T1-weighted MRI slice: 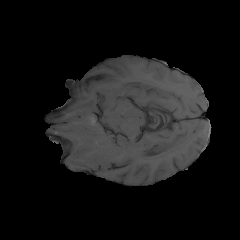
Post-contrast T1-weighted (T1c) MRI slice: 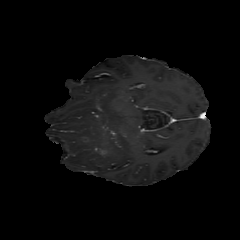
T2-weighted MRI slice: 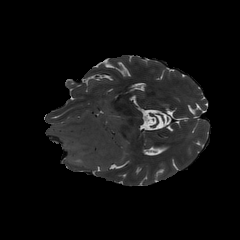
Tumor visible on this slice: yes